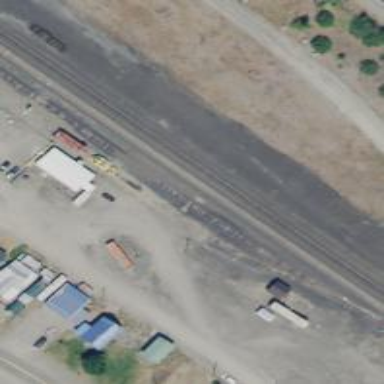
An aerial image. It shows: Railway spur service.